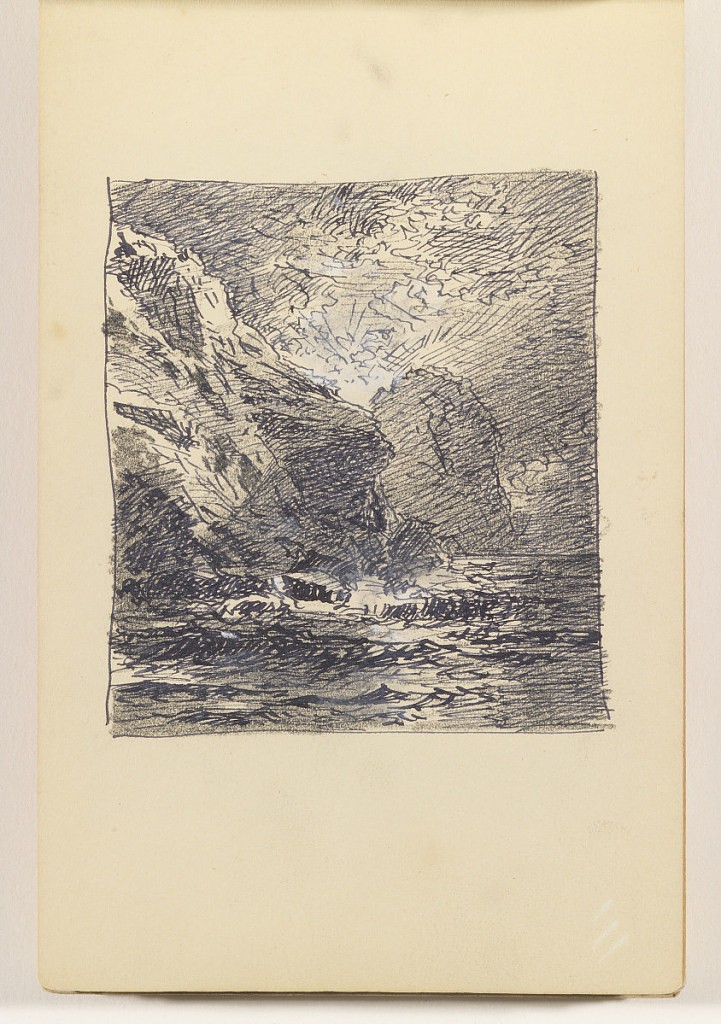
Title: Sea and Cliffs with Sunburst
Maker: William Trost Richards, American, 1833–1905
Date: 1885–90
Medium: Graphite, pen and black ink, and white gouache on cream wove paper, bound
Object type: Sketchbook folio
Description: Ocean in foreground with tall cliff at left and second cliff in distance at center. Sun coming through gap between the two cliffs.